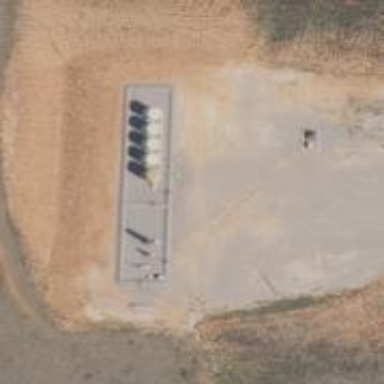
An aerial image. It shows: Storage tank that is man-made.